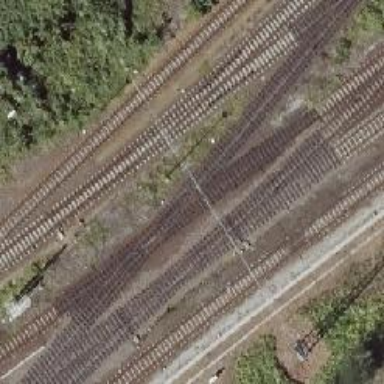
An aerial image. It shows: Railway crossing.